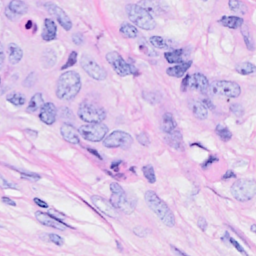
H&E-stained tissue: Breast